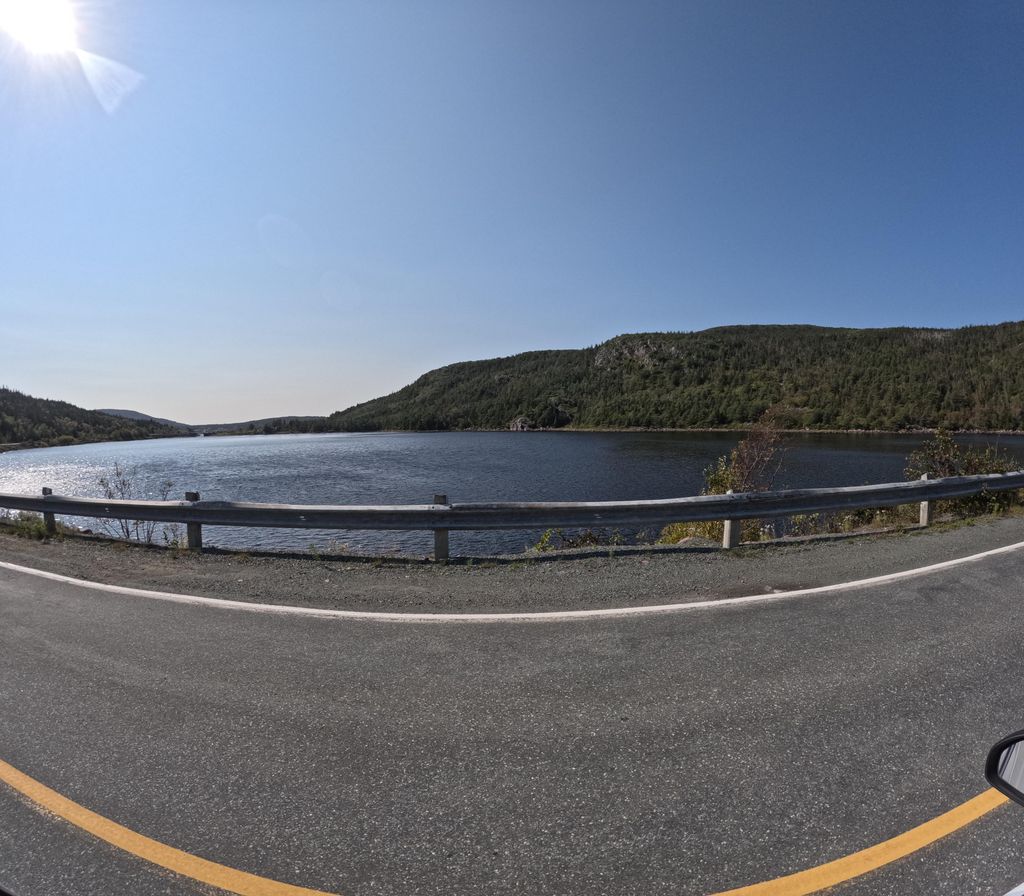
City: st_johns